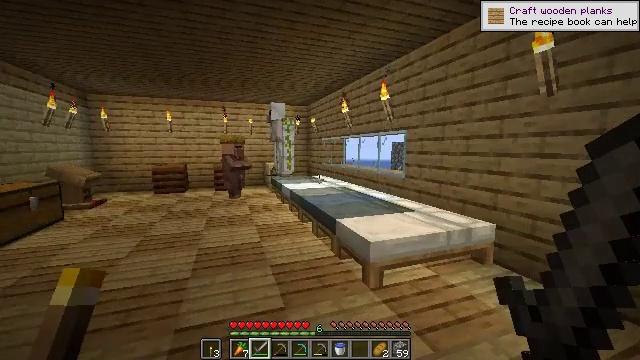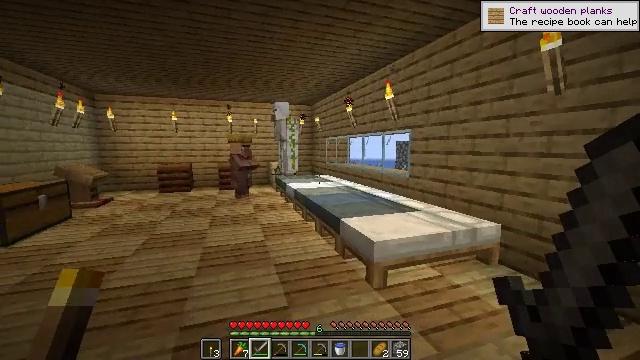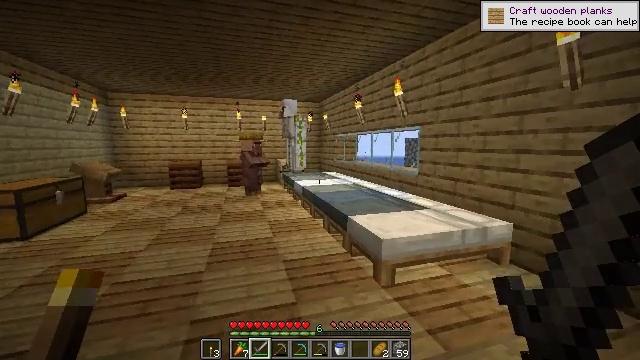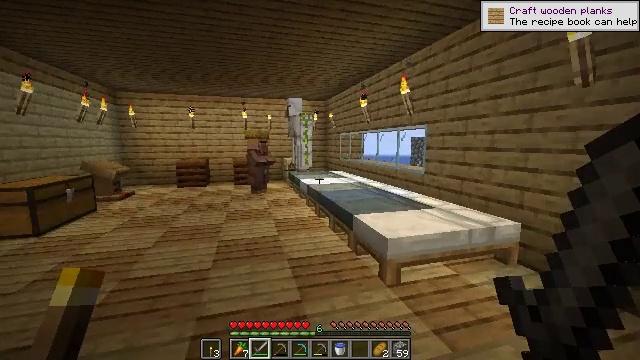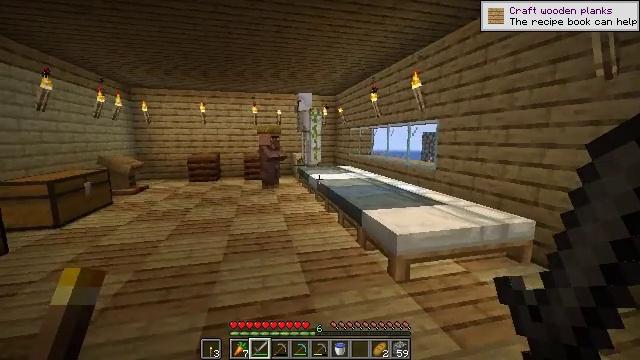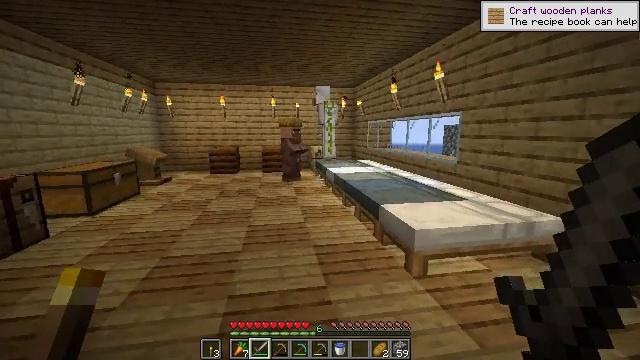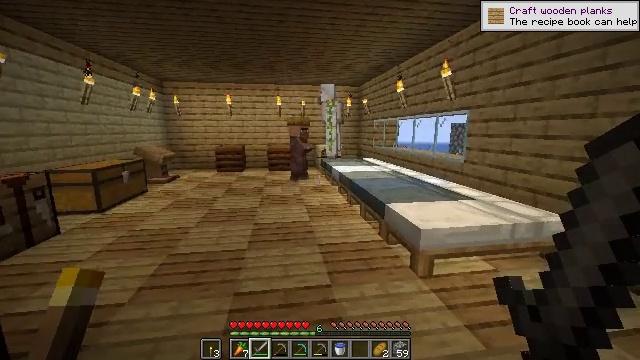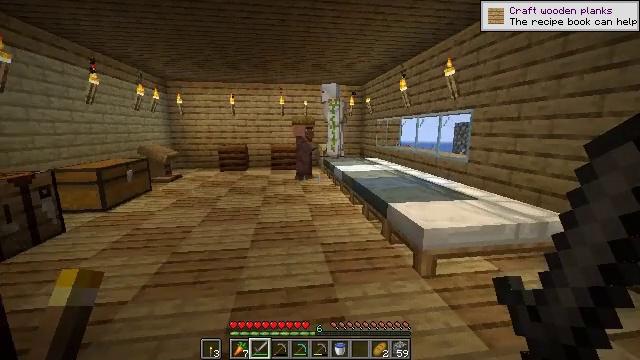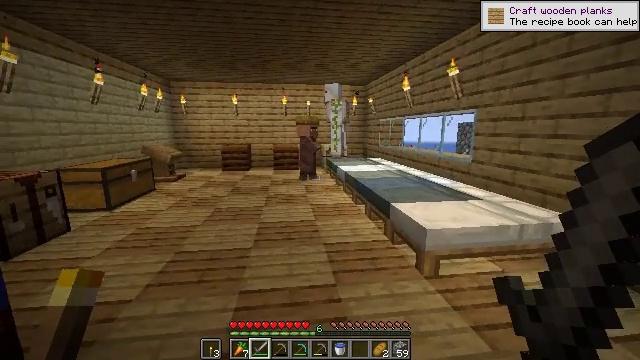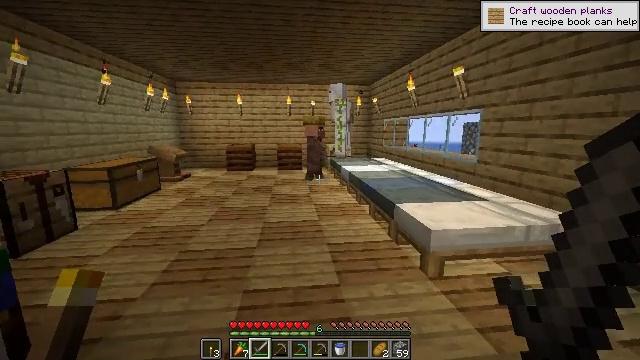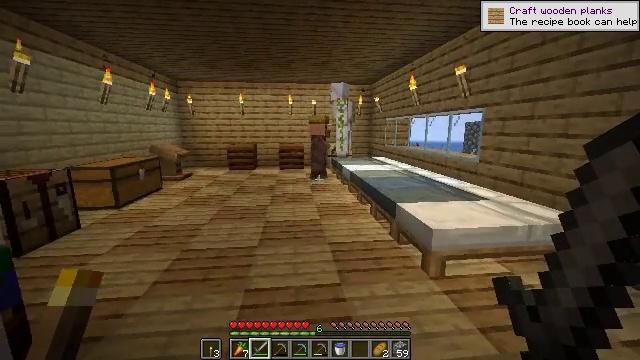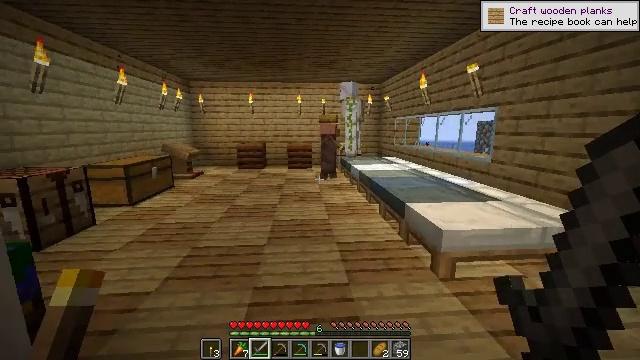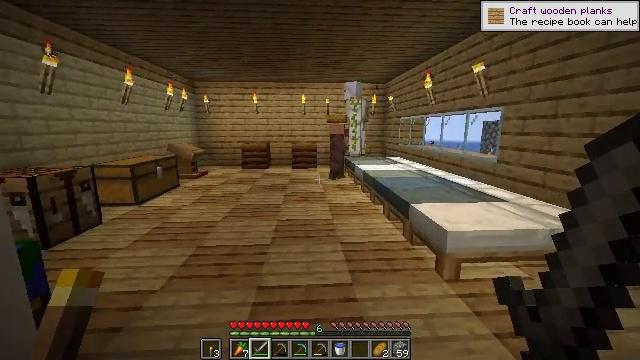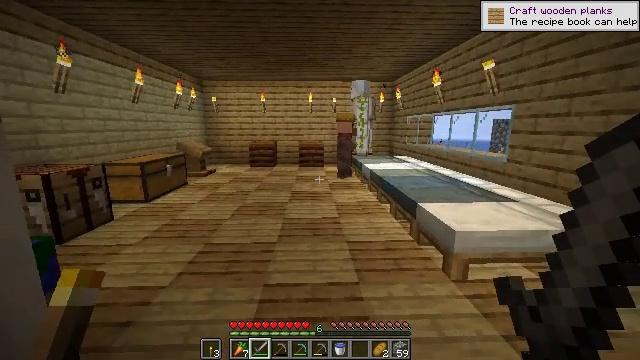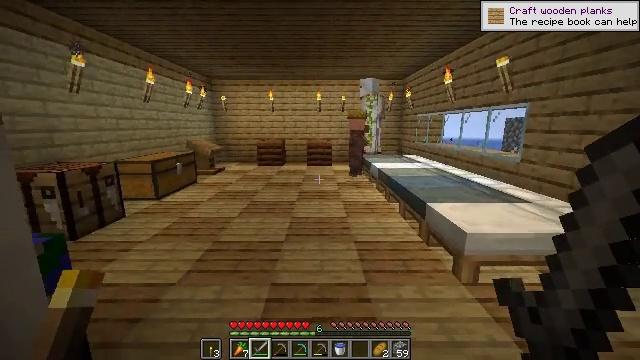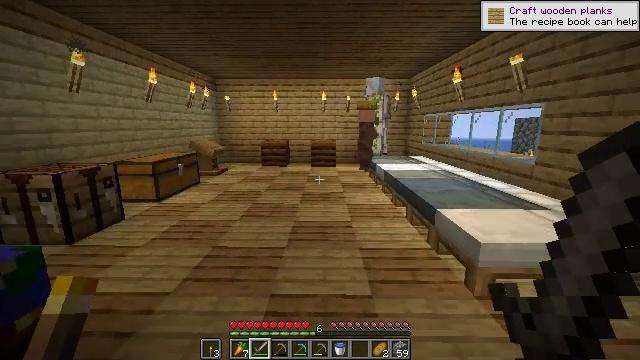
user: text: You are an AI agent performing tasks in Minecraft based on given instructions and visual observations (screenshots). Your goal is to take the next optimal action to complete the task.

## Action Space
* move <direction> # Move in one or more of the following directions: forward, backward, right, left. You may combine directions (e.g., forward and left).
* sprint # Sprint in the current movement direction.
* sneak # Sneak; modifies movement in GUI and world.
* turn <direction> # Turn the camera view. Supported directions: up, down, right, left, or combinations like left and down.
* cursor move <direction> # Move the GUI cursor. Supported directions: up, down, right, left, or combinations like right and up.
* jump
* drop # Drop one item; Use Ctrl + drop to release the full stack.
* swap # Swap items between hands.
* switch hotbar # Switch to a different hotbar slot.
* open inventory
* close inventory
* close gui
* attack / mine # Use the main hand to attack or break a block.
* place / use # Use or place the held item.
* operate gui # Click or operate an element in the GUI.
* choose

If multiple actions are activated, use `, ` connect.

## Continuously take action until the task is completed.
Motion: motion action
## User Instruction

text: Remove a bread from the inventory.
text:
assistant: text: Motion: no_op
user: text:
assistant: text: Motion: turn left
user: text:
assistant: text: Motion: turn left
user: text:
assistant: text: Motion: turn left and down
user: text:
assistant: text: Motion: turn left and down
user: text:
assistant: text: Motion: turn left
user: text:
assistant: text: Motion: no_op
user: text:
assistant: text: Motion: no_op
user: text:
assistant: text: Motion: no_op
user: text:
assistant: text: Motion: no_op
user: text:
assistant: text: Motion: turn left
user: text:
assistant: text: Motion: no_op
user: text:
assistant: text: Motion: turn left
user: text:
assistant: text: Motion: move forward, turn left
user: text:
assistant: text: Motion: move forward, turn left
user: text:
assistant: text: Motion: move forward
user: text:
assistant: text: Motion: move forward
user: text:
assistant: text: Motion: move forward
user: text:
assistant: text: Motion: move forward
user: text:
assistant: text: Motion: move forward
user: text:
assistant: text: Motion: move forward
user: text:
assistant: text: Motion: move forward
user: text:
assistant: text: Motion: move forward, turn right
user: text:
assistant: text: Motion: move forward, turn right and up
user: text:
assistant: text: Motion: move forward, turn right and up
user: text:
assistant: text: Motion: move forward
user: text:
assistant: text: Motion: move forward
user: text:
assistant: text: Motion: move forward
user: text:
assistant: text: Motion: move forward
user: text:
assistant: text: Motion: move forward